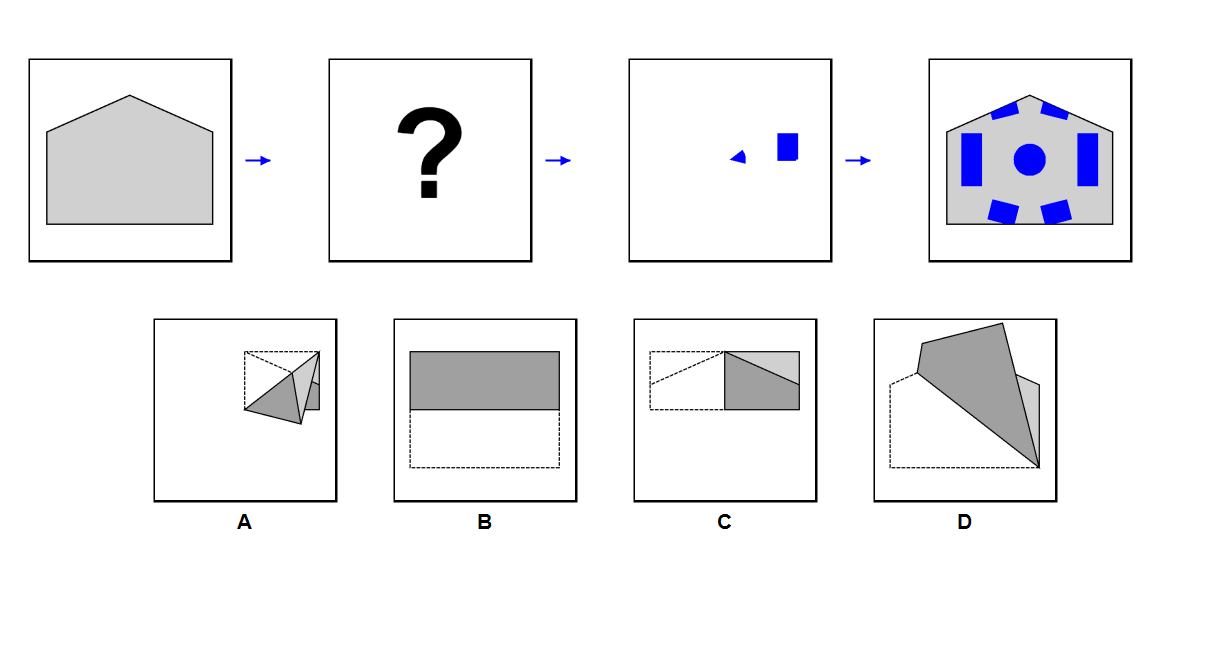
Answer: D